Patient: sex M, age 64
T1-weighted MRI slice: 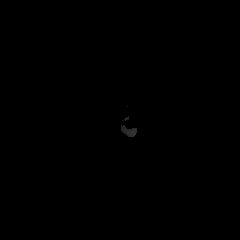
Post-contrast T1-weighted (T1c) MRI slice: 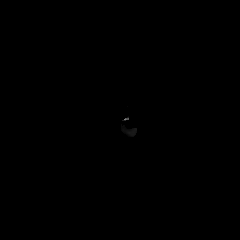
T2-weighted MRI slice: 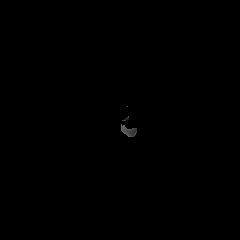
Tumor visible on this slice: no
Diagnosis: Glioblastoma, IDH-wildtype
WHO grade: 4